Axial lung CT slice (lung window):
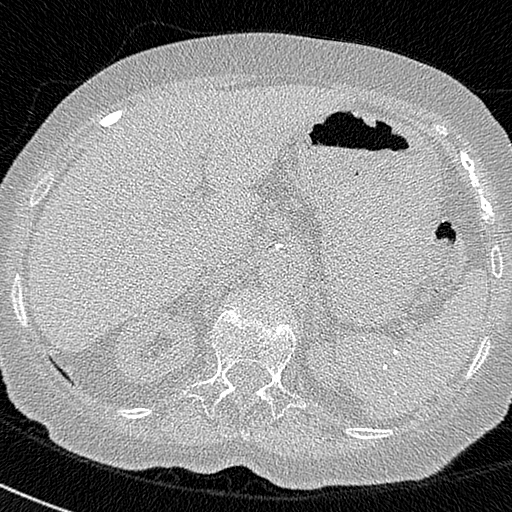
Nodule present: no